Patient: sex M, age 55
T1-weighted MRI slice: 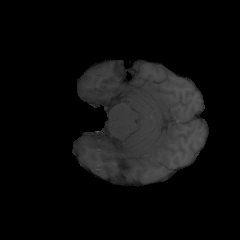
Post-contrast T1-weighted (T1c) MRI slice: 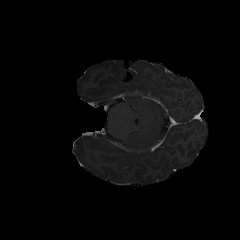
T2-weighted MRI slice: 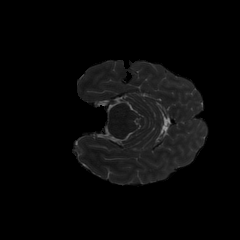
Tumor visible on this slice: no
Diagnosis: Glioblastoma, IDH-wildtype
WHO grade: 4